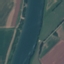
Land use / land cover: River